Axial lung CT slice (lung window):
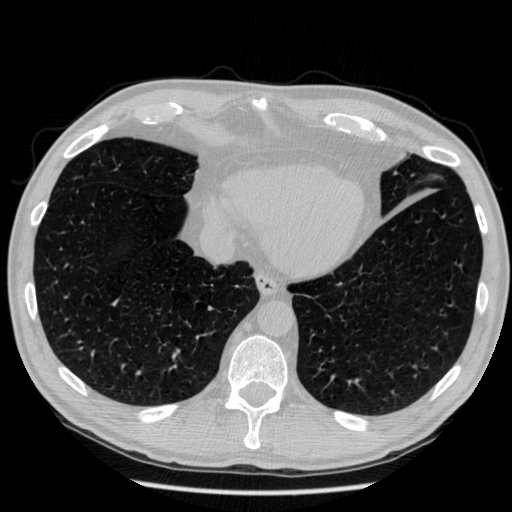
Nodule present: no